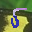
Label: 5